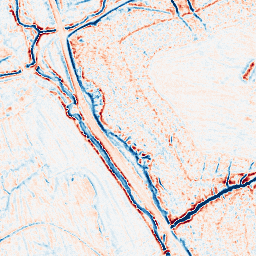
Category: edge_preserving
Decomposition family: bilateral
Decomposition parameters: d: 9
sigma_color: 25
sigma_space: 100
Upsampling method: sinc_blackman
Upsampling parameters: scale: 2
kernel_size: 16
Upsampling scale: 2